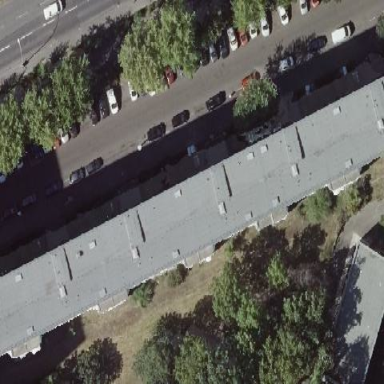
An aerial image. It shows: Building with apartments and flat roof.